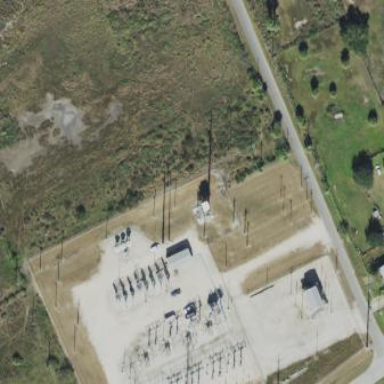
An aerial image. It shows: Outdoor power substation surrounded by fence. The substation operates at the distribution level.